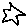
Label: star